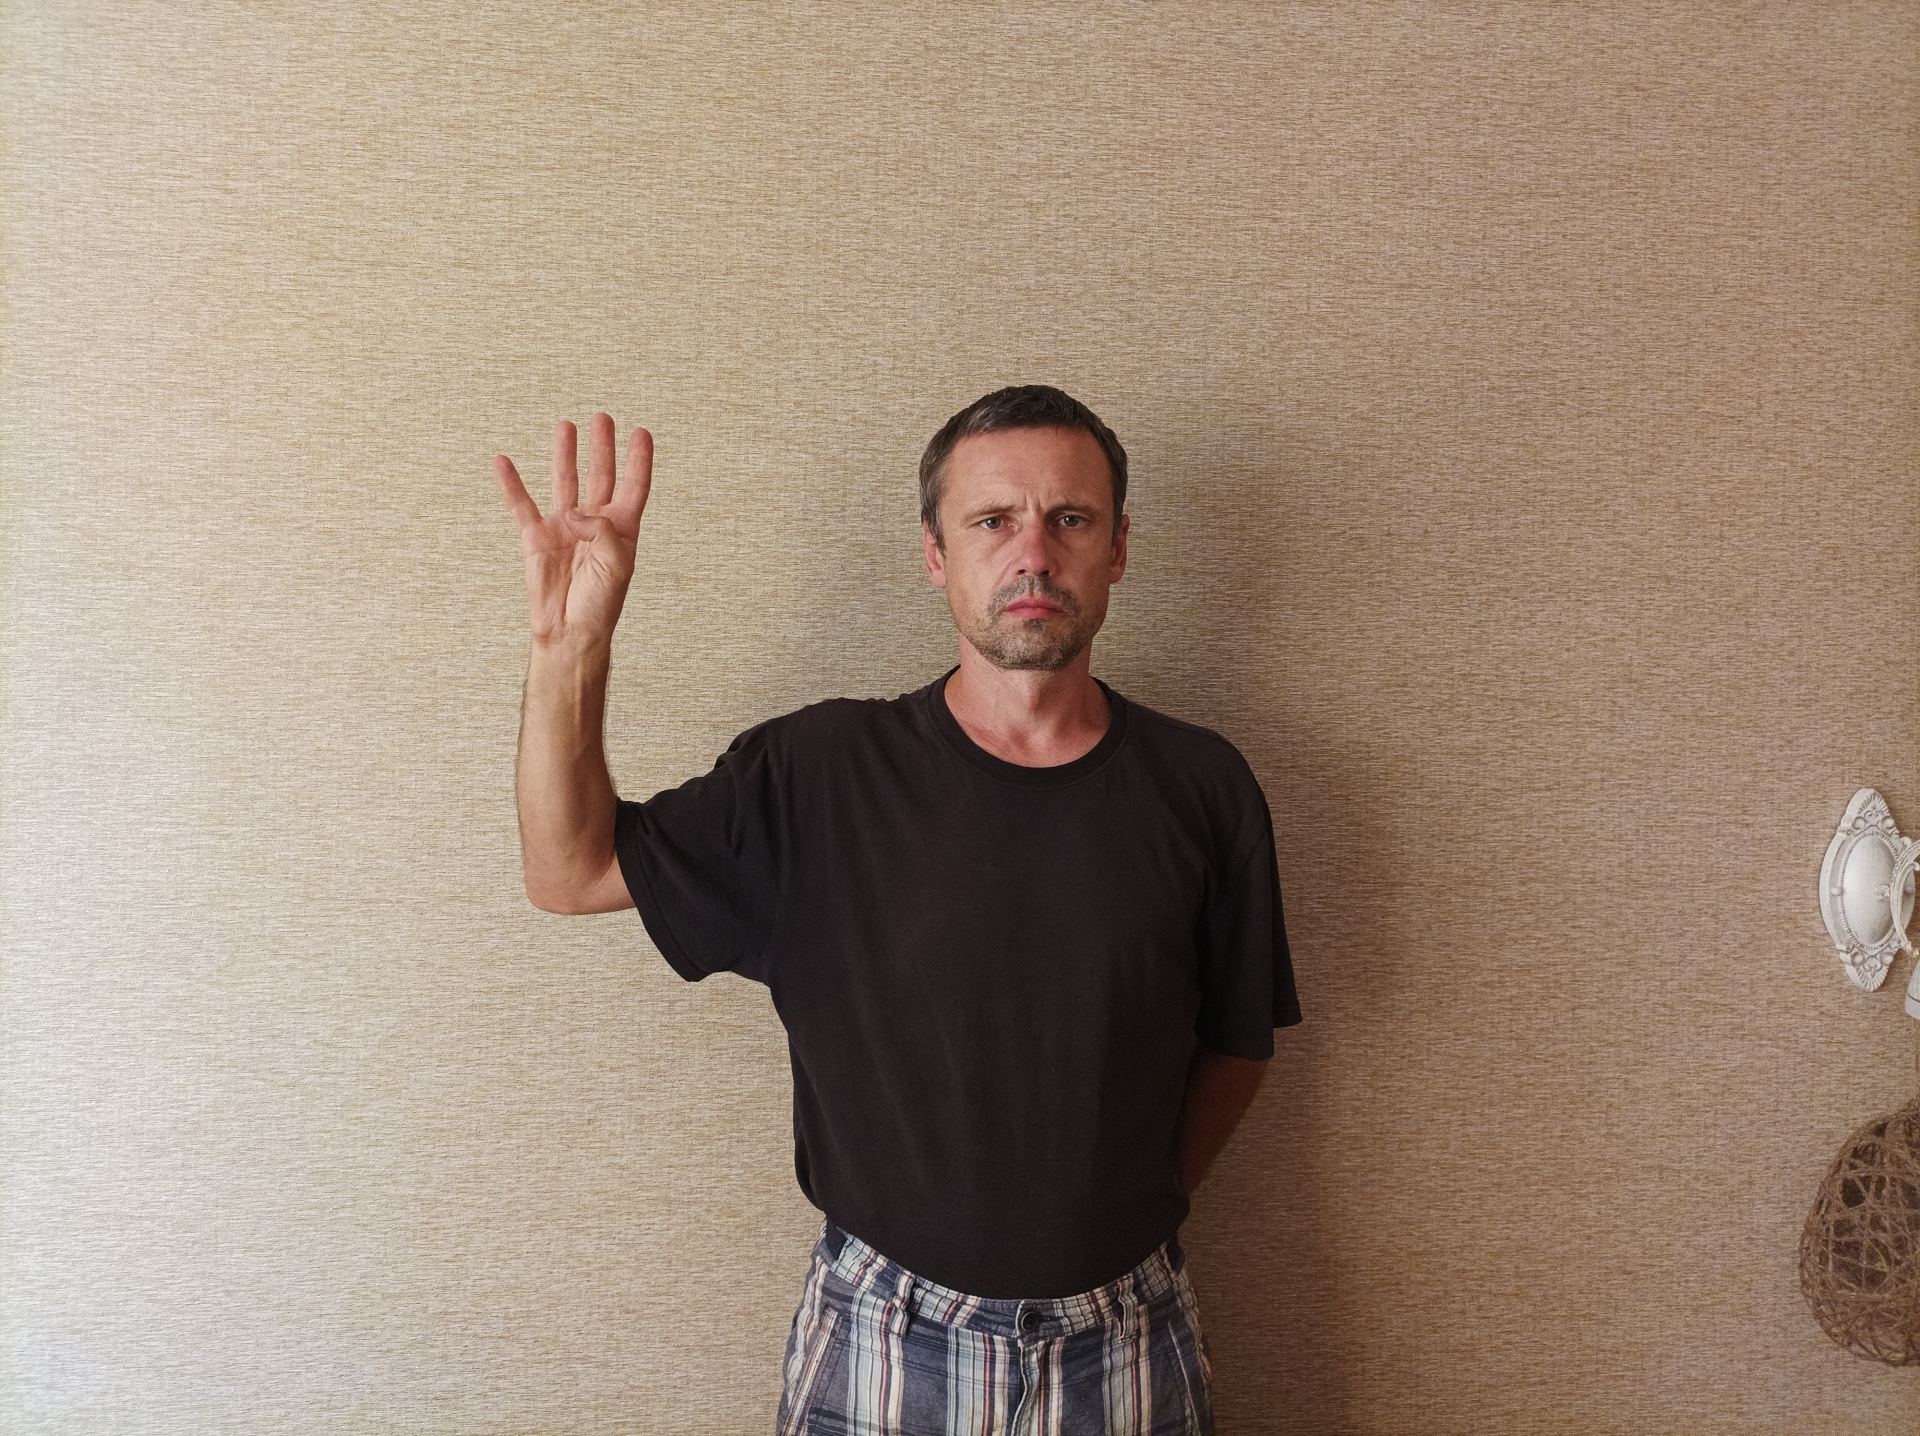
Label: clear